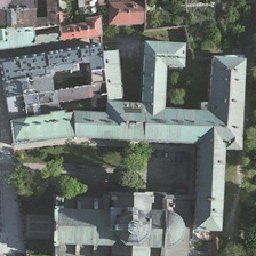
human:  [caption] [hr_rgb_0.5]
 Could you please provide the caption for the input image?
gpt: The blue church extends all over the world, with a dome on the front.

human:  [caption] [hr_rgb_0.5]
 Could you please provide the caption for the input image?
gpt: The blue church extends in many directions and there is a dome in front.

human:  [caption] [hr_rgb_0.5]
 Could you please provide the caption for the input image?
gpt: Blue churches spread in many ways and there is a dome in front.

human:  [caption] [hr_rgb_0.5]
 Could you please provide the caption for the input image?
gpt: The blue church extends in all directions and has a dome on the front.

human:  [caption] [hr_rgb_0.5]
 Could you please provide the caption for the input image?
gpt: The blue cathedral and the front yard